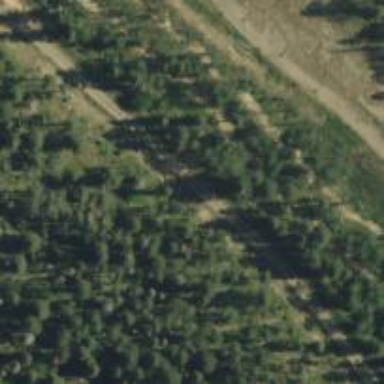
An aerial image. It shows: Track road.